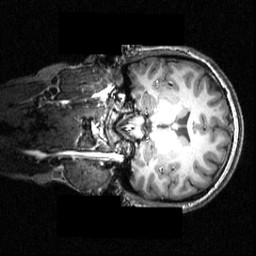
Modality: T1w
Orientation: coronal
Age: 20
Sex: female
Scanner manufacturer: siemens
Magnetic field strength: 3.951 T
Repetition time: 1.5 s
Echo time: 0.00335 s